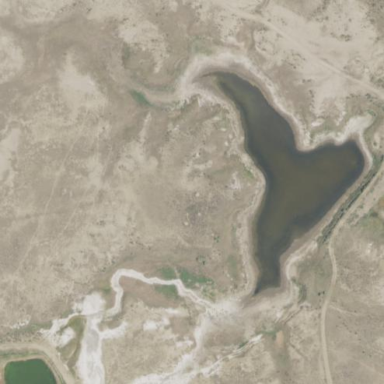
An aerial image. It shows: Reservoir.